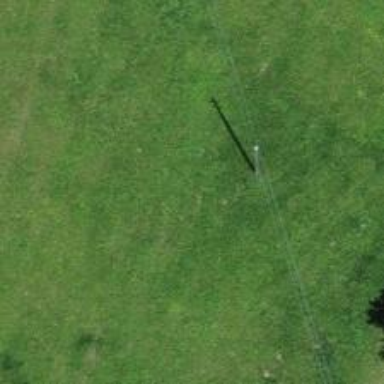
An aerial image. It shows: Minor power line.